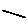
Label: line